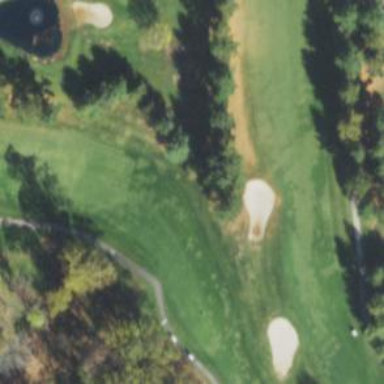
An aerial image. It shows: View of golf hole.